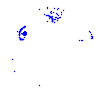
Particle: electron